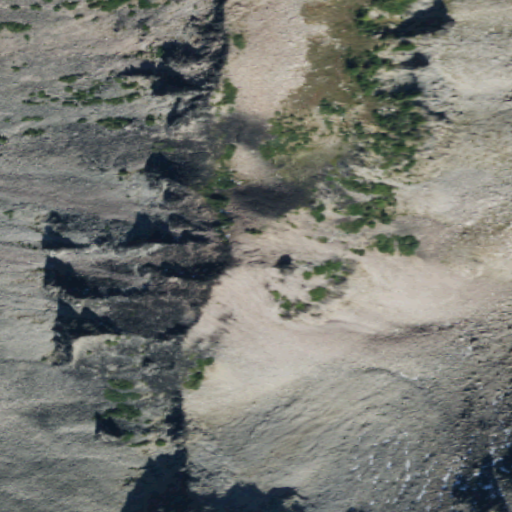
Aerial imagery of mountain in Washington named Old Desolate containing barren land, grassland, and shrub